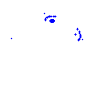
Particle: electron